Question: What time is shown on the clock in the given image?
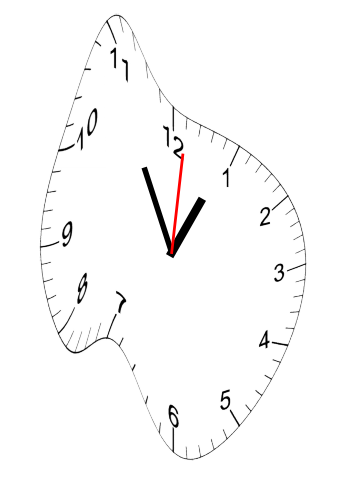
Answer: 12:55:01